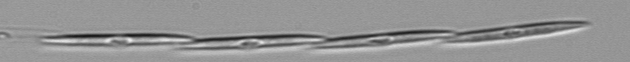
Label: Pseudo-nitzschia